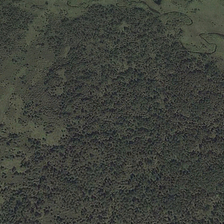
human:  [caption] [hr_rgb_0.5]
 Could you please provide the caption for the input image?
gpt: many green trees form a piece of forest .

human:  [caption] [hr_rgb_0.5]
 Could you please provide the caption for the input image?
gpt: many green trees form a piece of forest .

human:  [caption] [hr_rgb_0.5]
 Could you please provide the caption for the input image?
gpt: many green trees form a piece of forest .

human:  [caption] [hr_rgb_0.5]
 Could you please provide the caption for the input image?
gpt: many green trees form a piece of forest .

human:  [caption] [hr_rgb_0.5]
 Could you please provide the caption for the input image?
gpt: many green trees form a piece of forest .